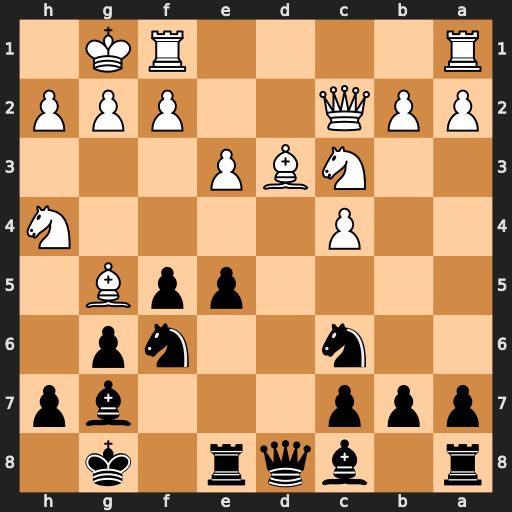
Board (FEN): r1bqr1k1/ppp3bp/2n2np1/4ppB1/2P4N/2NBP3/PPQ2PPP/R4RK1
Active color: b
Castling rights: -
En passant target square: -
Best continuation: Nb4 Qb3 Nxd3